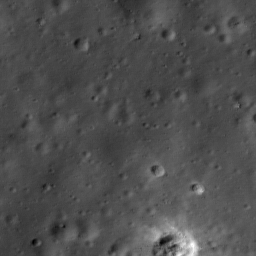
Host type: background_regolith
Lunar coordinates: latitude nan, longitude nan